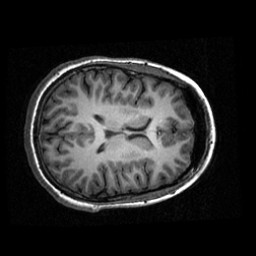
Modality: T1w
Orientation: axial
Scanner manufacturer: ge
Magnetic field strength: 3 T
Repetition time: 0.00904 s
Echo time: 0.00184 s